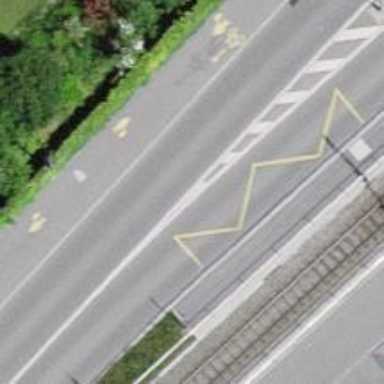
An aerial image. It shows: Public transport stop position.